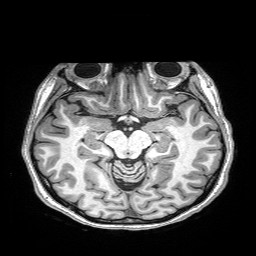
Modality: T1w
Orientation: coronal